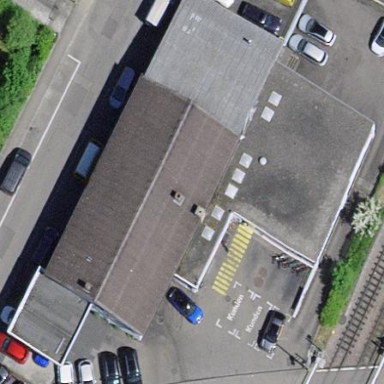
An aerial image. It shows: Car shop building.